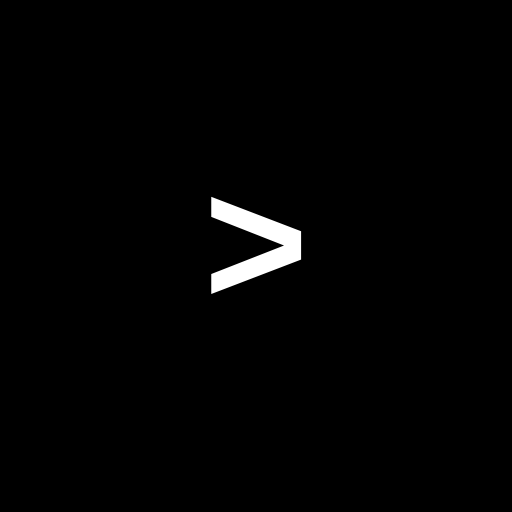
Character: >
Unicode: U+003E (GREATER-THAN SIGN)